Field crop: maize
Growth stage: 1
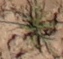
Species: lolium